Field crop: maize
Growth stage: 2
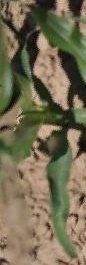
Species: maize